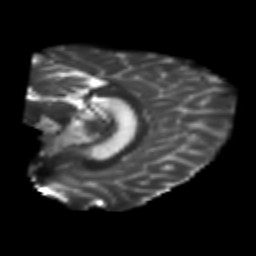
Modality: T2w
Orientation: sagittal
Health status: healthy
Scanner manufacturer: philips
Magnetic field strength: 3 T
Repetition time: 6.964 s
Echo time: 0.092 s